Question: I'm using Telerik scheduler to display a Timeline view of meetings. The resources derive from the Person class, and they are Advocate, and Legislator.
On the Y axis, I am listing Advocates, and on the X axis, I am listing blocks of time in one hour increments.
When I double click an appointment, the Edit Appointment modal dialog pops up and lists Advocates and Legislators.
Since meetings will have multiple advocates and possibly multiple legislators in attendance, I would like to have a checkbox list inside the resource dropdowns on the edit screen. Is there any way to accomplish this?
I believe this will allow me to solve one problem in that, if Peter Pan and Homer Simpson both are to attend the same meeting, clicking the meeting in the row for either of those two advocates will display 'Peter Pan' in both instances (or sometimes '-', not yet sure where that comes from) rather than 'Homer Simpson' where I open up the meeting from his row.
If it is not possible to introduce checkboxes to the resources list, can you suggest an alternate way around the ultimate issue in the above paragraph? Thanks in advance.

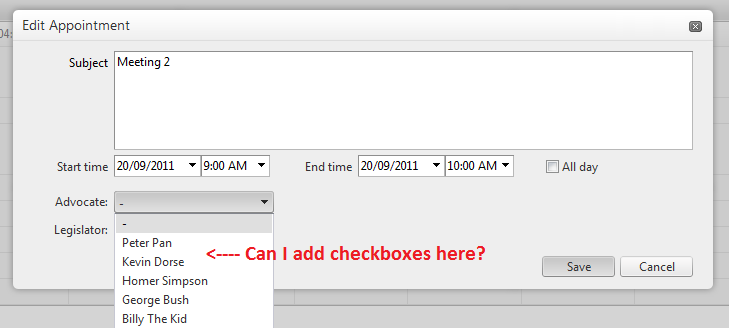
Answer: Telerik supports the adding of a listbox to support what you are trying to do. On the Scheduler itself add the code below that mimics your field names that your advocates are pulling from in your DB:
'''
<ResourceTypes>
<telerik:ResourceType DataSourceID="SqlDataSource2" ForeignKeyField="Adv_AdvocateID"
KeyField="Adv_AdvocateID" Name="Advocate" TextField="Adv_FullName" AllowMultipleValues="true" />
</ResourceTypes>
'''
The next step is to populate the resources using a custom provider. See <URL> Using the SchedulerDBProvider class you can then adjust their example to more represent your fields and populate the appointments accordingly with your desired ResourceTypes.